Interaction volume radius: 5 \u00c5
Interaction volume height: 10 \u00c5
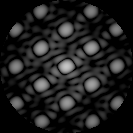
Disorder parameter: 0.05449